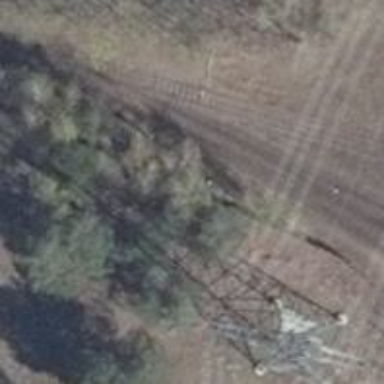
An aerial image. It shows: Rail spur service.